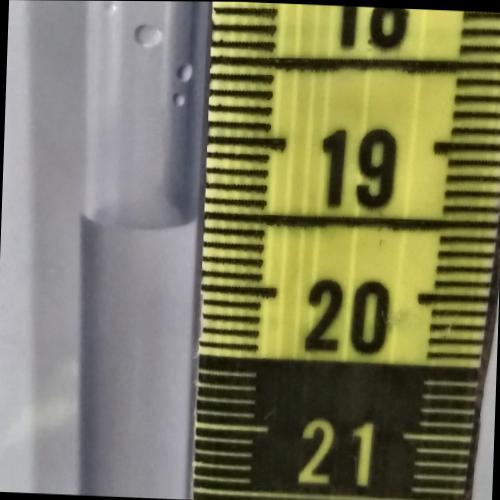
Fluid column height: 19.5 cm